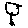
Label: bird